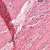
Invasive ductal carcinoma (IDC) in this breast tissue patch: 0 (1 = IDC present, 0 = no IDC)